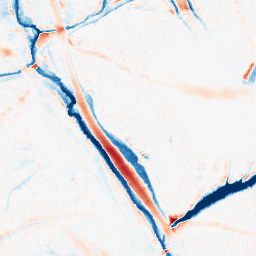
Category: morphological
Decomposition family: morphological_ellipse
Decomposition parameters: operation: average
width: 20
height: 20
Upsampling method: fft_zeropad
Upsampling parameters: scale: 4
Upsampling scale: 4